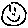
Label: smiley face